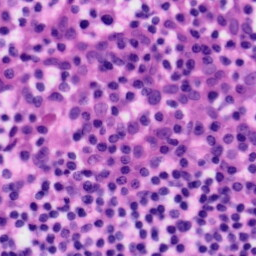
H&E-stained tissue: Tonsil